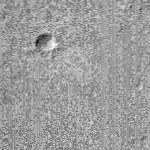
Label: no_change